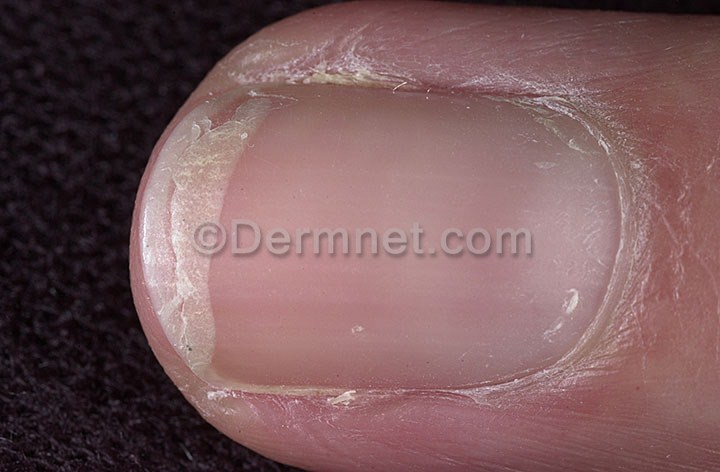
Disease: Nail Fungus and other Nail Disease